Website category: jobs
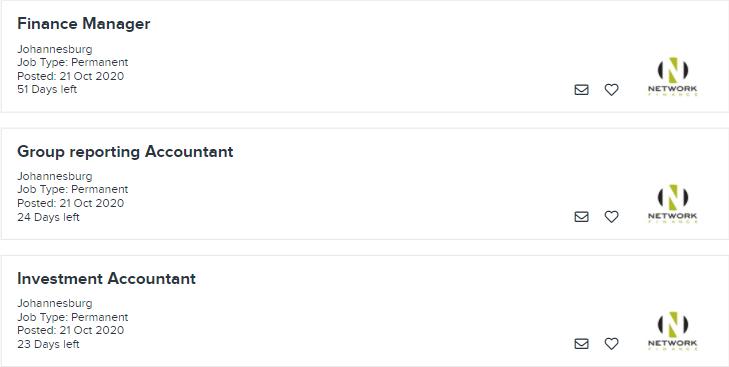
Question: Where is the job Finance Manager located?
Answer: Johannesburg

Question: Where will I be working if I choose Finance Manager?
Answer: Johannesburg

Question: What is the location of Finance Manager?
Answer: Johannesburg

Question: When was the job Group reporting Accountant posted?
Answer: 21 Oct 2020

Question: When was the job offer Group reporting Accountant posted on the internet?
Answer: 21 Oct 2020

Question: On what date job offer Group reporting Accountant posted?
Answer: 21 Oct 2020

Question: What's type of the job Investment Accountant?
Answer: Job Type: Permanent

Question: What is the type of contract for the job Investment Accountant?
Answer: Job Type: Permanent

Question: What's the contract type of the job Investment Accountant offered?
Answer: Job Type: Permanent

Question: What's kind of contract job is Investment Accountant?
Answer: Job Type: Permanent

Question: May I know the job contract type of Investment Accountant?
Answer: Job Type: Permanent

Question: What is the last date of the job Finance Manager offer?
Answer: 51 Days left

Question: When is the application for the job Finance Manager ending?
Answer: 51 Days left

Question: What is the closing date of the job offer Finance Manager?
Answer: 51 Days left

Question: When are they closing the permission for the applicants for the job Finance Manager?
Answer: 51 Days left

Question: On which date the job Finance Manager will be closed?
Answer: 51 Days left

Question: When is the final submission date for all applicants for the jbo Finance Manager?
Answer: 51 Days left

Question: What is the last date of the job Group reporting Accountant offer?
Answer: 24 Days left

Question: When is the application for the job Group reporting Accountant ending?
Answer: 24 Days left

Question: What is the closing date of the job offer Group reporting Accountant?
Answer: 24 Days left

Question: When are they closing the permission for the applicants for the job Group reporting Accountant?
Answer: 24 Days left

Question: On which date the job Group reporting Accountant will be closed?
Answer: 24 Days left

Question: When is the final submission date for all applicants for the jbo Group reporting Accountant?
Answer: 24 Days left

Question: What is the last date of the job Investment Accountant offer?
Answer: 23 Days left

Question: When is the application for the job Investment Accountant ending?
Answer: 23 Days left

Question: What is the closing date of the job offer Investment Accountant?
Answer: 23 Days left

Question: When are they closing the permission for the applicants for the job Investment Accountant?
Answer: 23 Days left

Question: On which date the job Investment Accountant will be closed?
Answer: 23 Days left

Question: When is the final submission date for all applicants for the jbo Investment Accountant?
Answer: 23 Days left